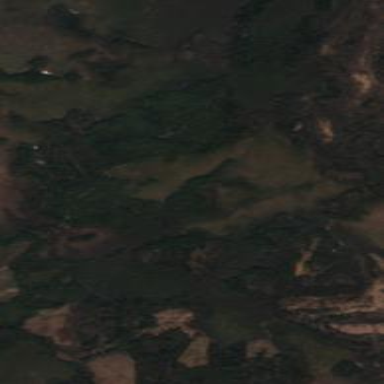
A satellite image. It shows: Swamp in wetland area.